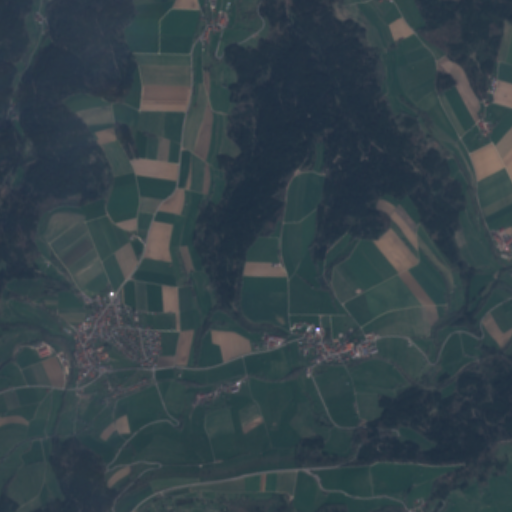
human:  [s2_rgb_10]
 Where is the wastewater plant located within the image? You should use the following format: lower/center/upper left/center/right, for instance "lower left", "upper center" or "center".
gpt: The wastewater plant is located in the center of the image.
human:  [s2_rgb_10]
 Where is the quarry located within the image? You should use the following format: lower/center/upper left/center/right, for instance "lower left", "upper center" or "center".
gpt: There is no quarry in the image.